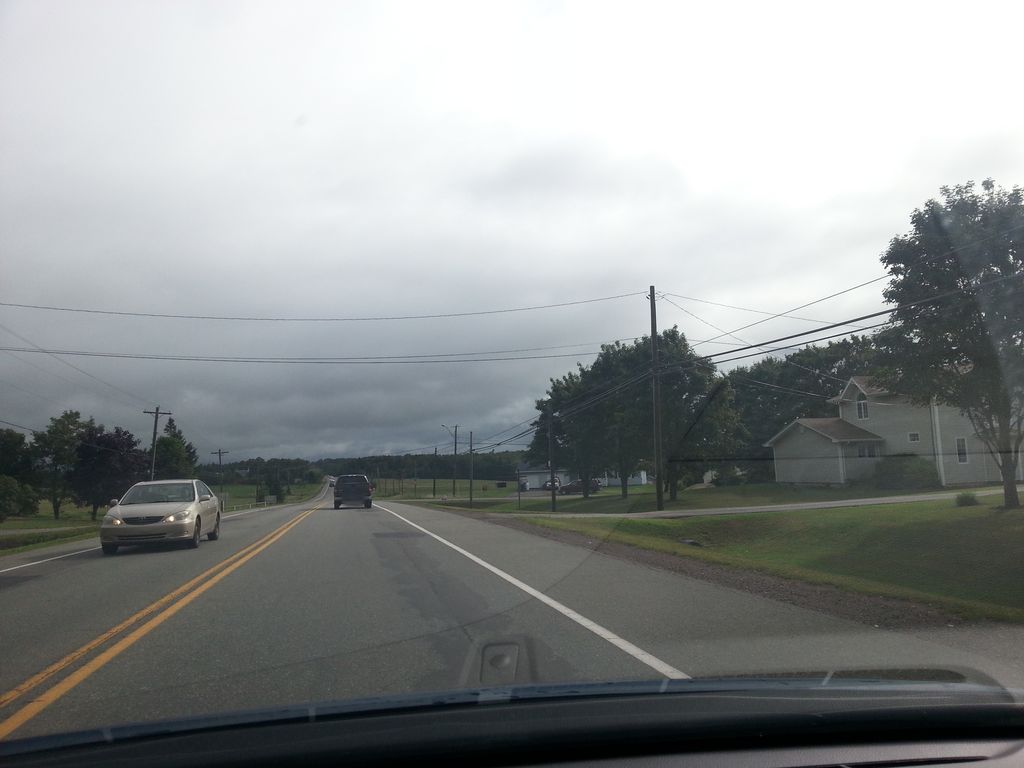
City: charlottetown